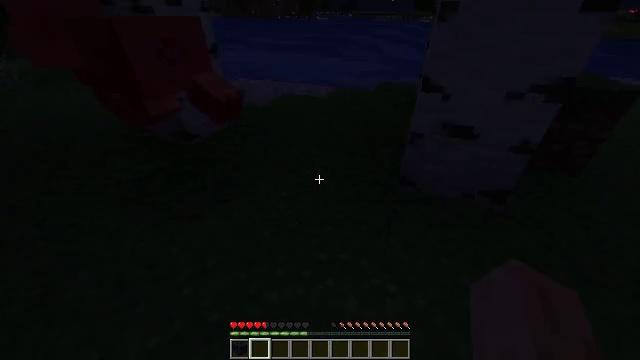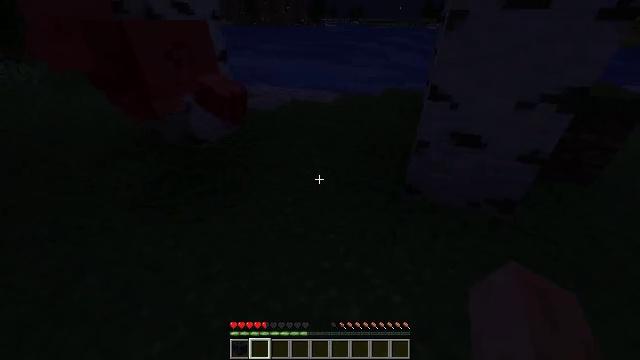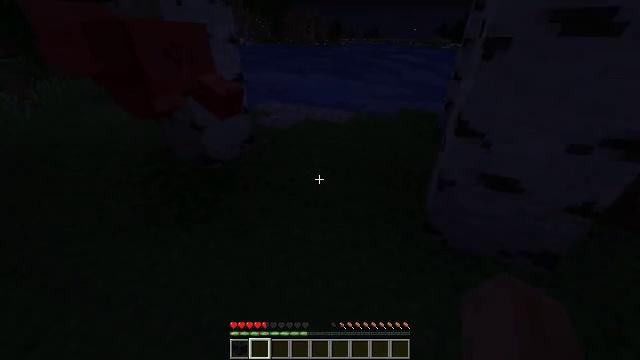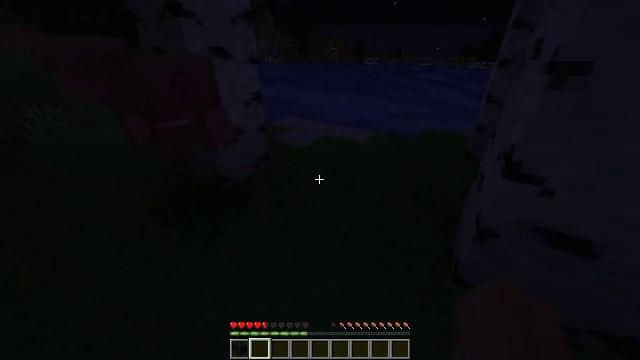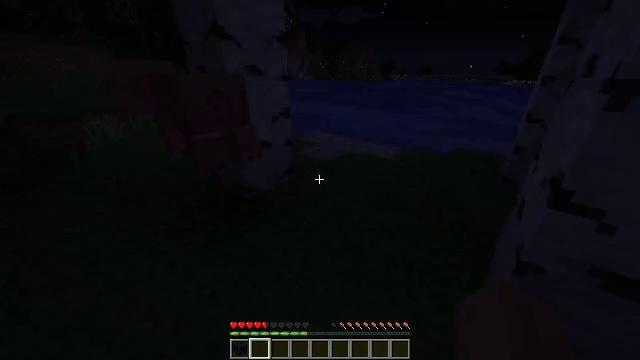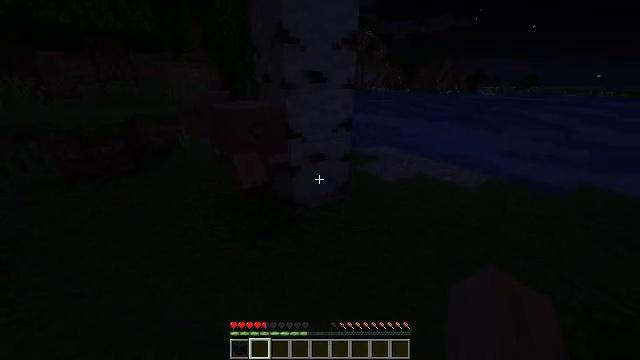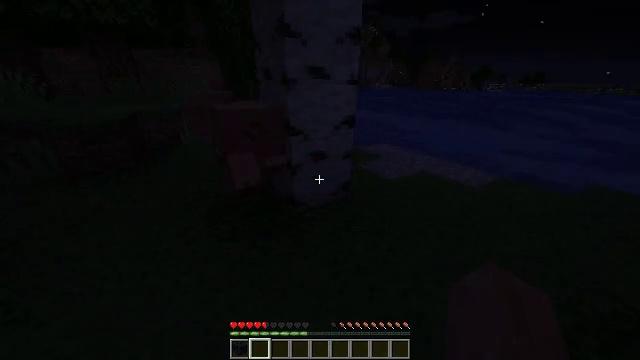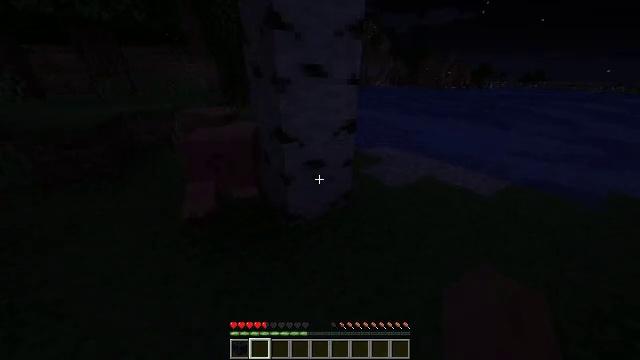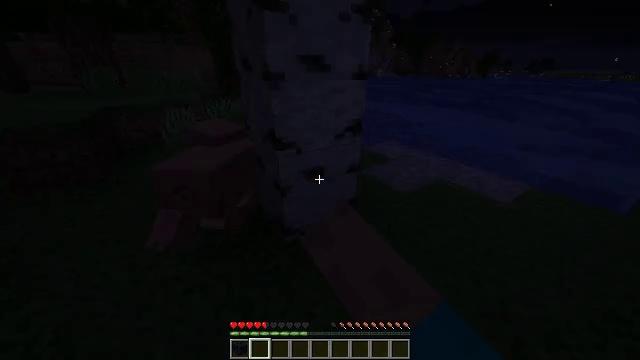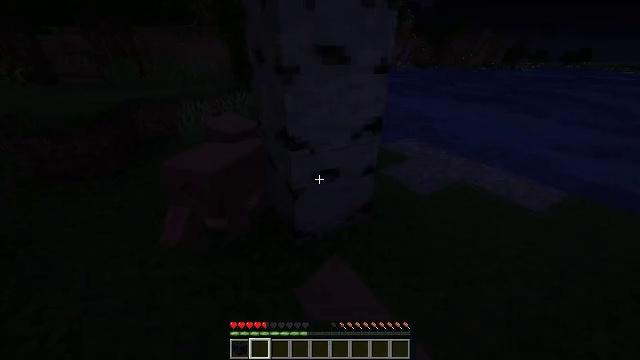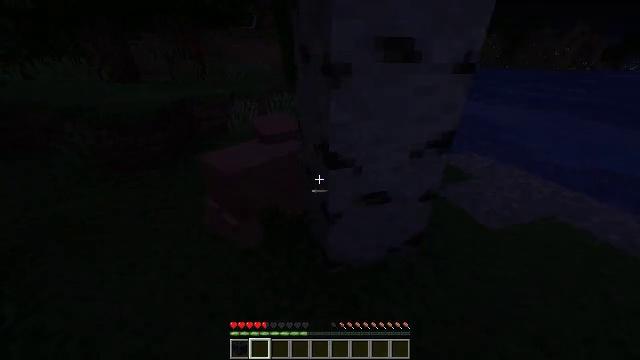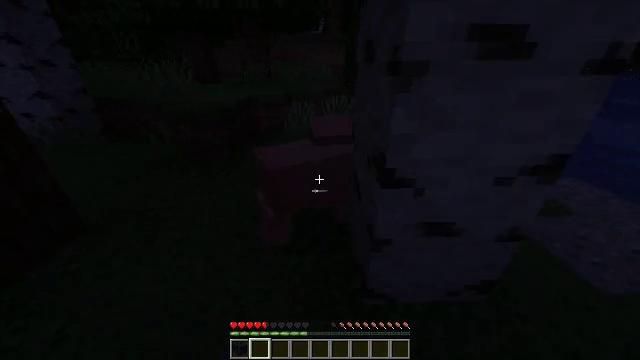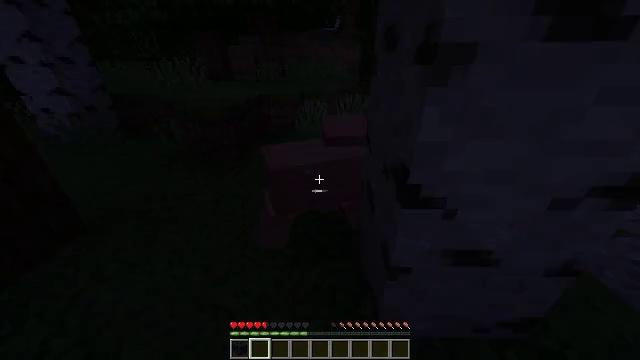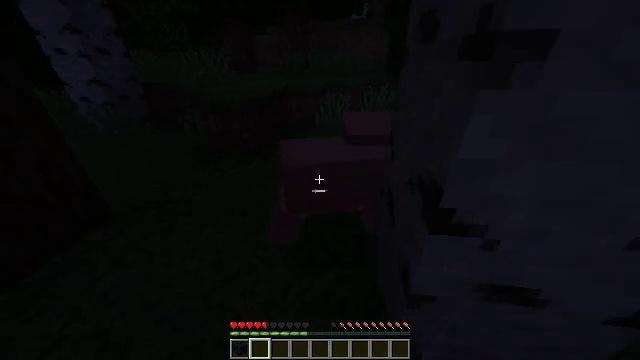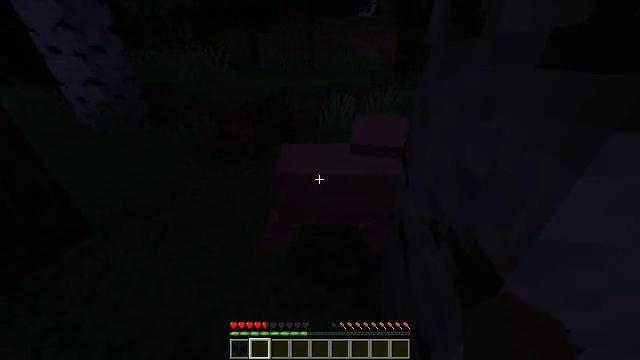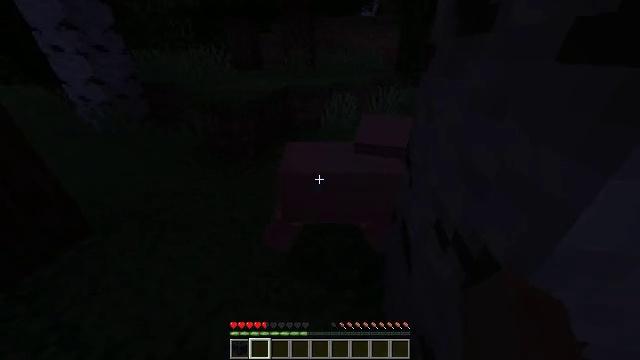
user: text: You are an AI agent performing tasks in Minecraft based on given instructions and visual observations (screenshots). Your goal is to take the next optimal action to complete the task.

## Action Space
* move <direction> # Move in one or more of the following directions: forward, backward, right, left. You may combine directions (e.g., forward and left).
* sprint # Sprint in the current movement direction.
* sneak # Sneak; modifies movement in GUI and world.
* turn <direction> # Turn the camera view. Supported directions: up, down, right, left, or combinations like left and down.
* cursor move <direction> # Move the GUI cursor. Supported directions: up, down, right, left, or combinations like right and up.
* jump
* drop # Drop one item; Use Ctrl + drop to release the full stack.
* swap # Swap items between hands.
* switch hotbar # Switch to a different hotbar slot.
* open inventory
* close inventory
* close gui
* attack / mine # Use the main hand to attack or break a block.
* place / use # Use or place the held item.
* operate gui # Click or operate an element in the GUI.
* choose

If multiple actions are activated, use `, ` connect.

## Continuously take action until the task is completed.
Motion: motion action
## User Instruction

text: Hunt a pig.
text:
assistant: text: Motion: move forward, sprint, turn left
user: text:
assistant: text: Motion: move forward, sprint, turn left and up
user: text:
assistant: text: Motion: move forward, sprint, turn left and up
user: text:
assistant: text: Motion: move forward, sprint, turn left and up
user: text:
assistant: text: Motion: move forward, sprint, turn left and up
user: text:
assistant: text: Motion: move forward, sprint
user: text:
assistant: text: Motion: move forward, sprint, attack / mine
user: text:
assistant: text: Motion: move forward, sprint, turn down, attack / mine
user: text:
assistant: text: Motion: move forward, sprint, turn left and down, attack / mine
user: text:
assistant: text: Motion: move forward, sprint, turn left
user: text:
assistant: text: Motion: move forward, sprint, turn left
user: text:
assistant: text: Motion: move forward, sprint, turn left
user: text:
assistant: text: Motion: move forward, sprint, turn left and down
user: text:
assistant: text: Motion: move forward, sprint, turn left
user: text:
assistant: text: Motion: move forward, sprint
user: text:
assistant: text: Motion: move forward, sprint, turn right and down, attack / mine
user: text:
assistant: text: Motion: move forward, sprint, turn right and down, attack / mine
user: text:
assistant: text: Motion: move forward, sprint, turn right, attack / mine
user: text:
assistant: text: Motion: move forward, sprint, turn right, attack / mine
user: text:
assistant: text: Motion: move forward, sprint
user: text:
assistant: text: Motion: sprint